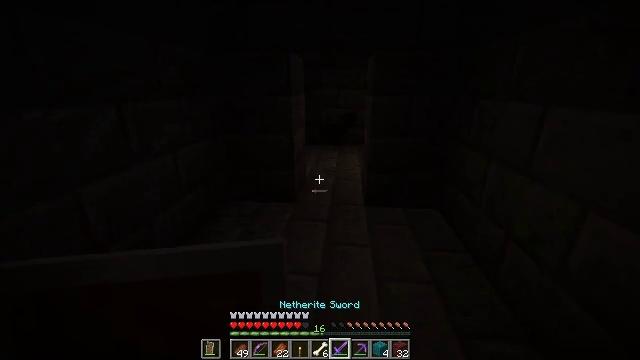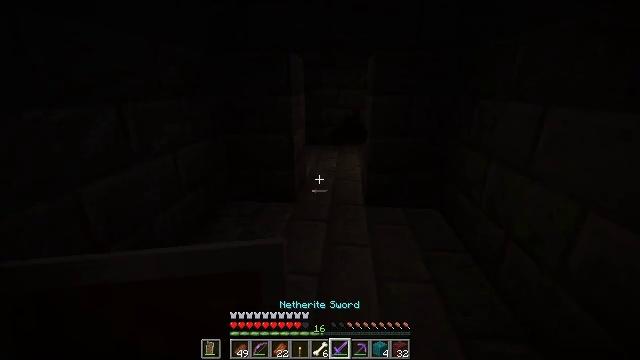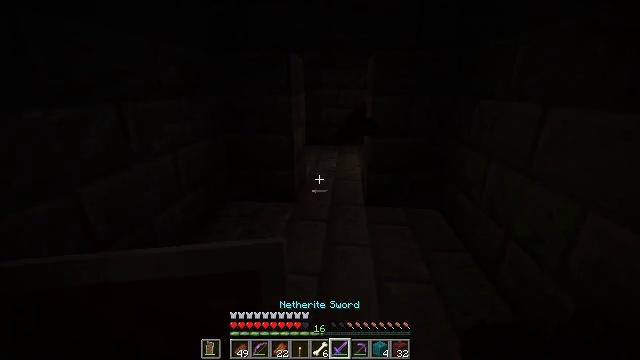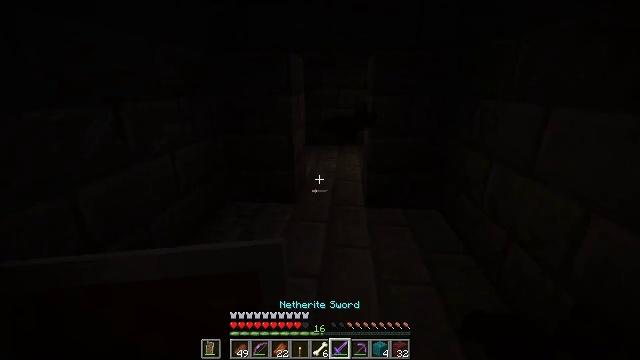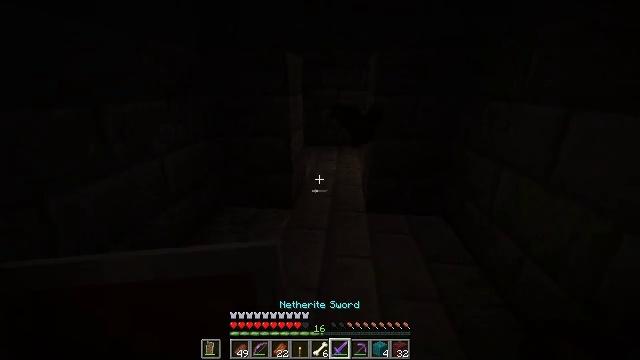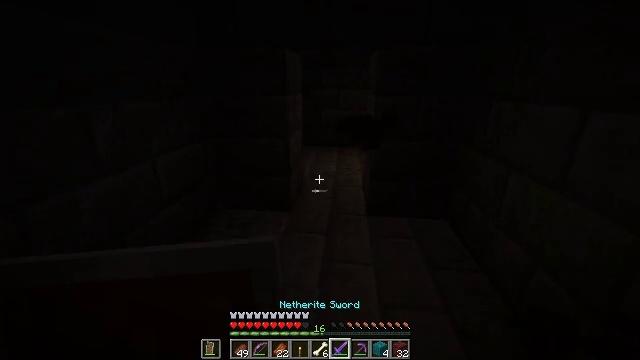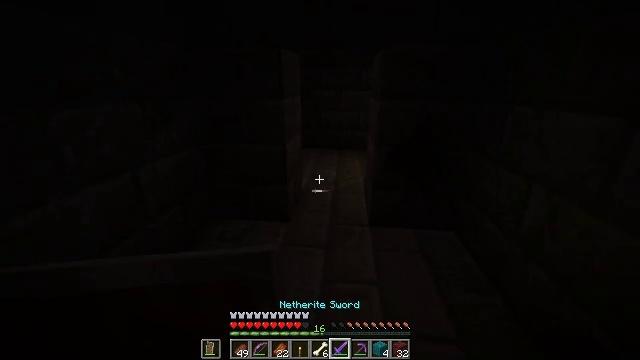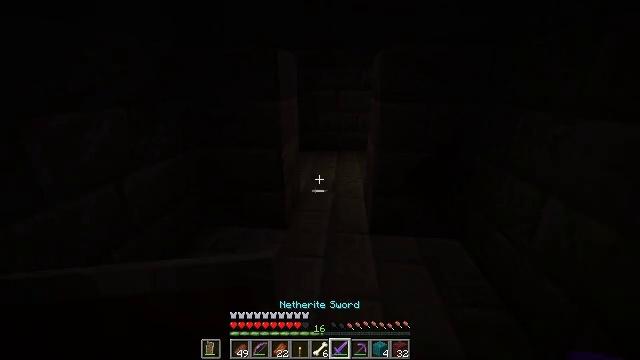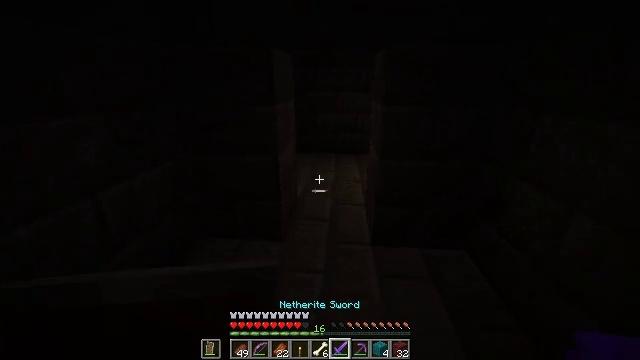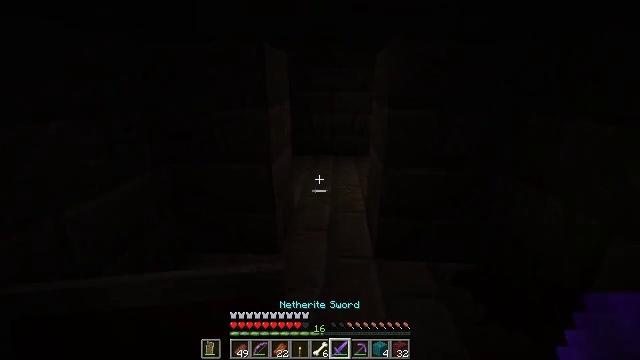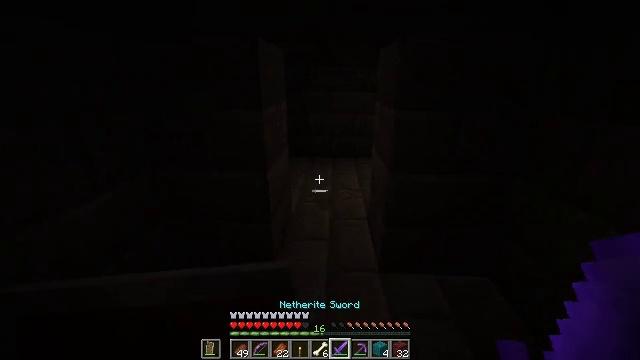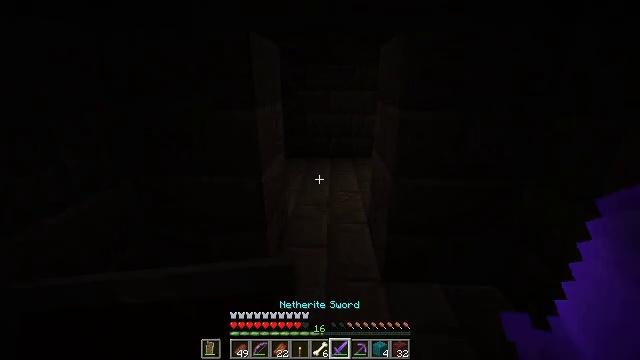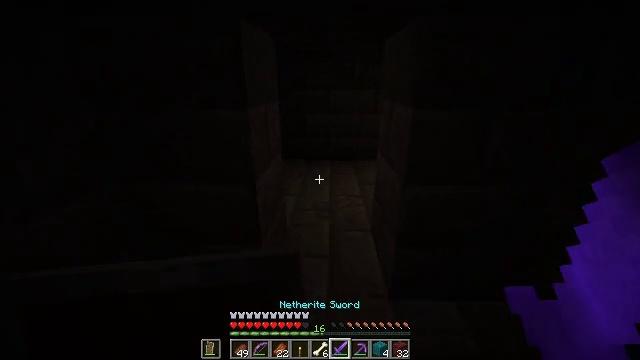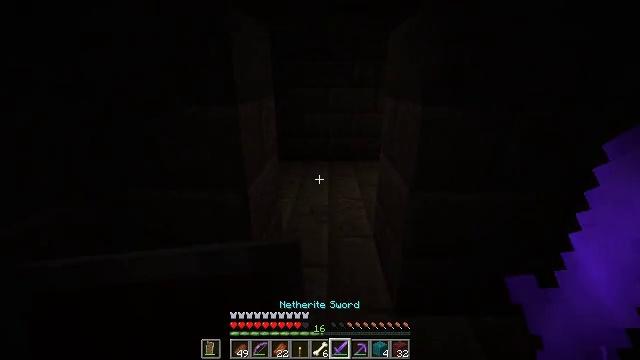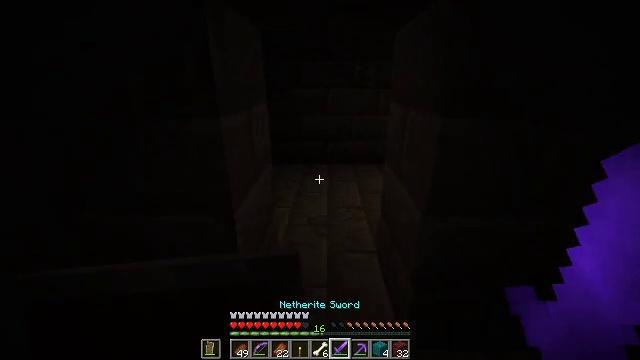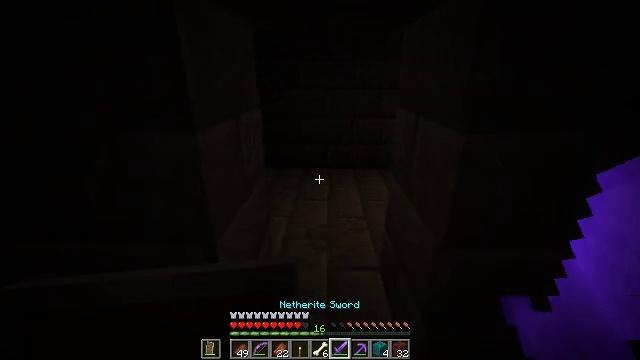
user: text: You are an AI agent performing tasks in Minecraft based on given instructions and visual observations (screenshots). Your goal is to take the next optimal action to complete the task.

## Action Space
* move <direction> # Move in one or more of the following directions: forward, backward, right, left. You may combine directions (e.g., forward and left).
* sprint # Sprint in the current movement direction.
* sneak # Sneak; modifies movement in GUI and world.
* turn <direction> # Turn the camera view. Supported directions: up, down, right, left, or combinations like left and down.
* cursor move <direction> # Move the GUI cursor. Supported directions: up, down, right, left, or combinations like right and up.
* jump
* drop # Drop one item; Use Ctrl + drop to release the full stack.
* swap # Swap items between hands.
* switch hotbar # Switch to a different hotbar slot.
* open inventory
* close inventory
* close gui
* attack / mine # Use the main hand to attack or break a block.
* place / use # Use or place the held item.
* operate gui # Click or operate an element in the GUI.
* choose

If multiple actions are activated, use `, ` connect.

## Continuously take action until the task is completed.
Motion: motion action
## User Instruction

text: Attack the iron door to collect it.
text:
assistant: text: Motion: no_op
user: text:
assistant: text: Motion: no_op
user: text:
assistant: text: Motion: move forward
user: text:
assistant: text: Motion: move forward
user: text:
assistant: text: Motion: move forward
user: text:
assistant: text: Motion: move forward
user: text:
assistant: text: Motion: move forward
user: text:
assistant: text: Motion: move forward
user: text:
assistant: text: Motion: move forward
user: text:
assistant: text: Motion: move forward
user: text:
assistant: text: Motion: move forward
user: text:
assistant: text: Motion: move forward
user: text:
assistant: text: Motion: move forward
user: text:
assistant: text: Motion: move forward
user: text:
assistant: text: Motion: move forward
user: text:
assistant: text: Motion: move forward
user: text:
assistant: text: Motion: move forward
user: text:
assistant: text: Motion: move forward
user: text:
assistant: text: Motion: move forward
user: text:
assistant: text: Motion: move forward
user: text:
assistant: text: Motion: move forward
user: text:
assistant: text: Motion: move forward, turn left and down
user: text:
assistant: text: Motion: move forward and move right, turn left and down
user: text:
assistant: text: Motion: move forward and move right, turn left and down
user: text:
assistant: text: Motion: move forward and move right, turn left and down
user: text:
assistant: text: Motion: turn left and down
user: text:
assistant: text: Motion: turn left
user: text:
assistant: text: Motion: turn right
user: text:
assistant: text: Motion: turn right and down
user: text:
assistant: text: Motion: turn right